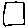
Label: square